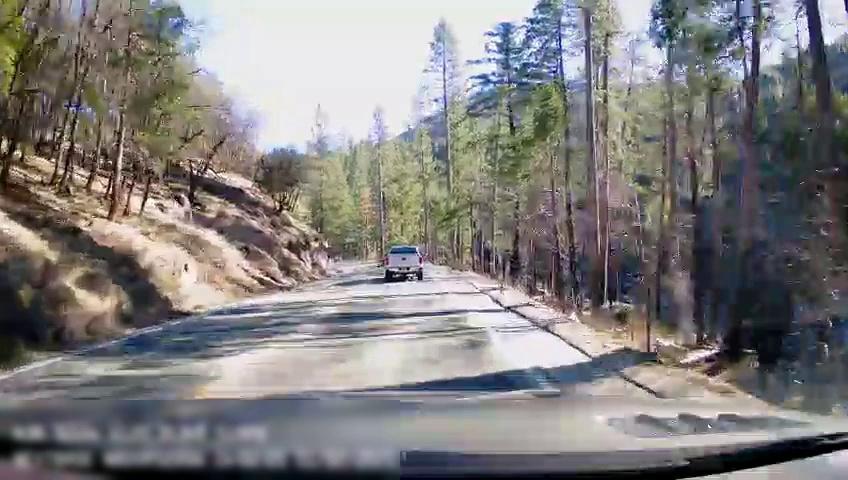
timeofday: Day
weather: Sunny
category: Drivable Space
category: Drivable Space
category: Vehicles | Truck
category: Lanes | Opposite Lane
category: Lanes | Current Lane
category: Lanes | Opposite Lane
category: Lanes | Current Lane